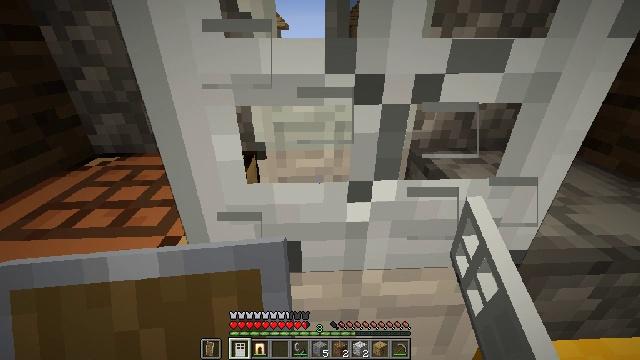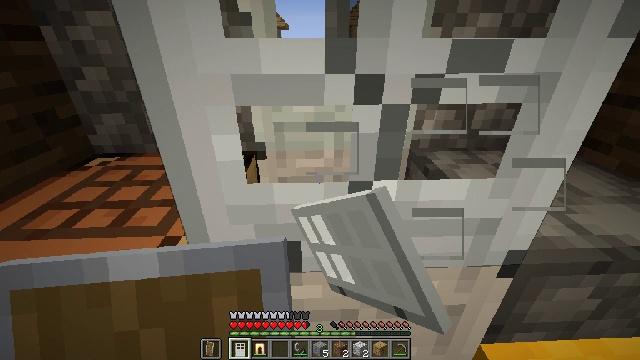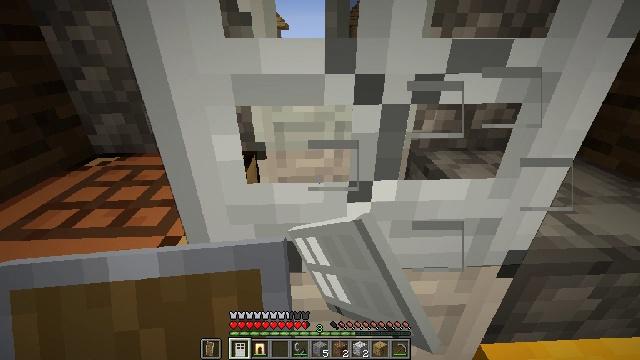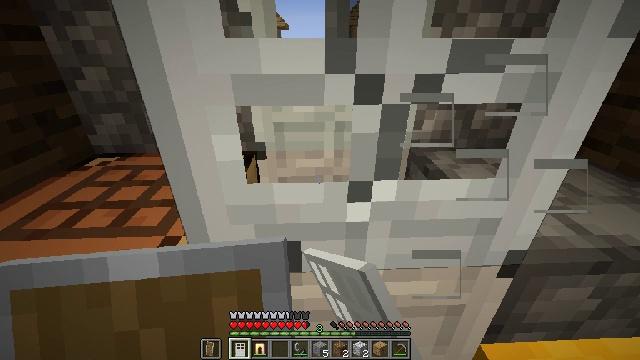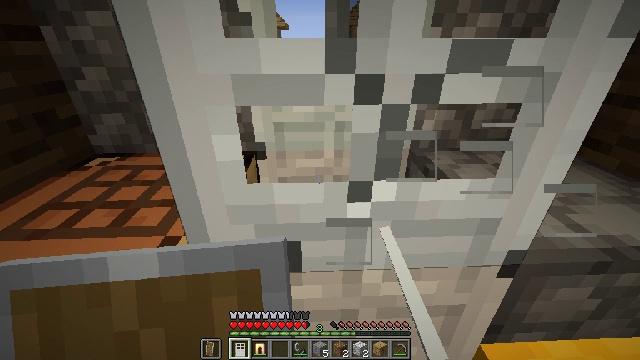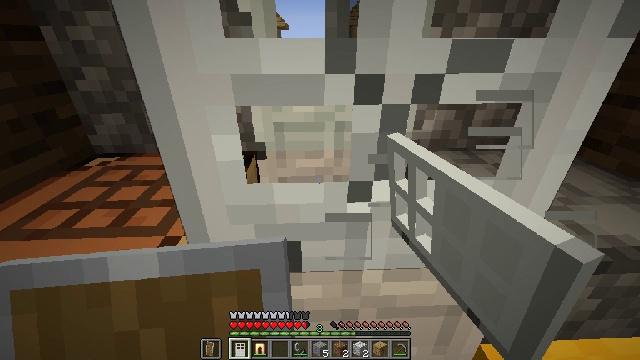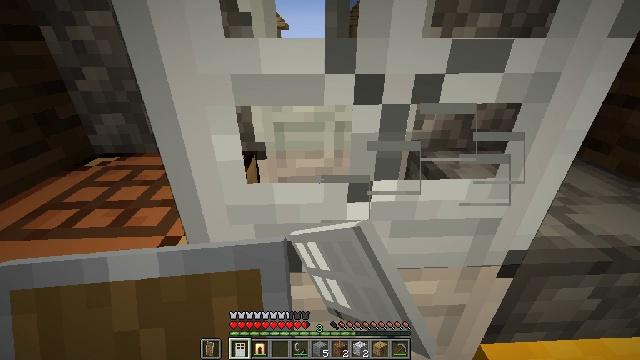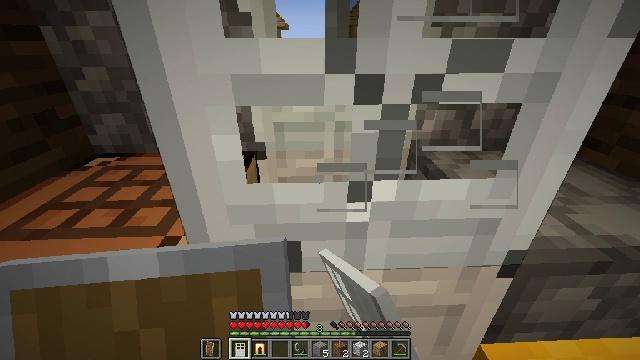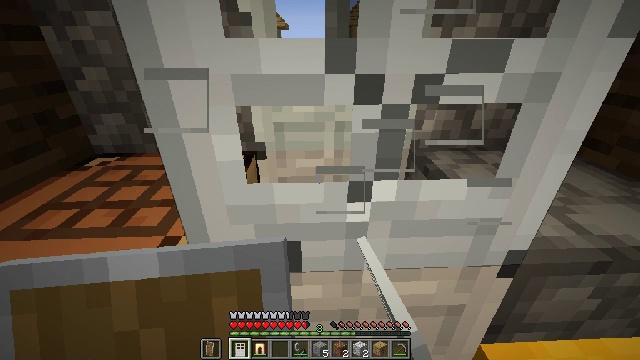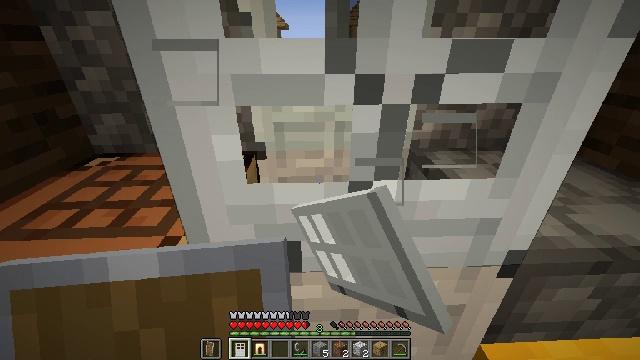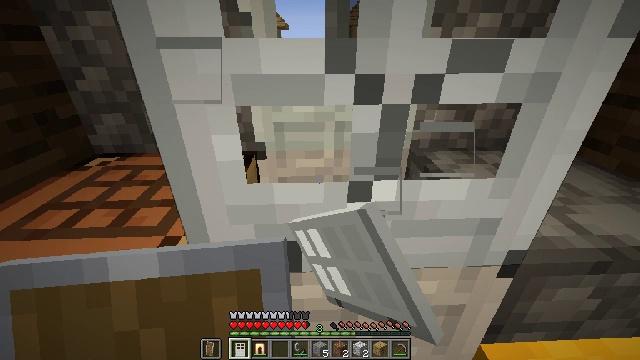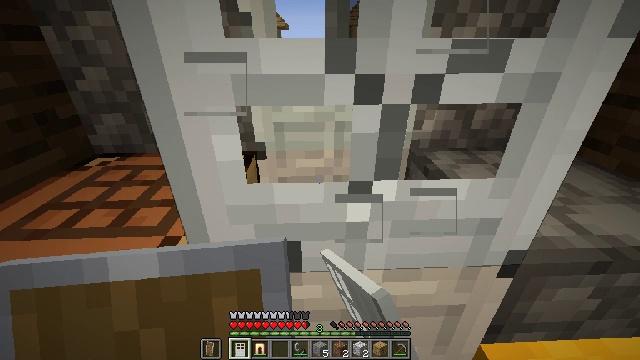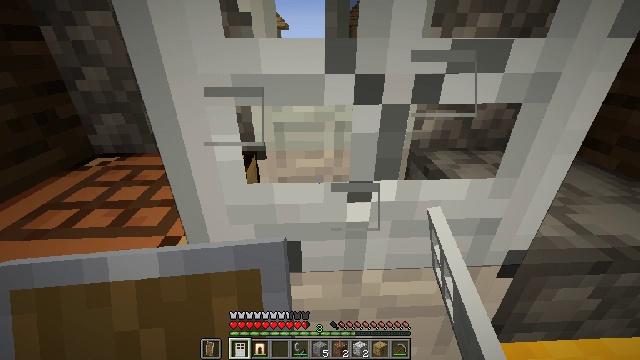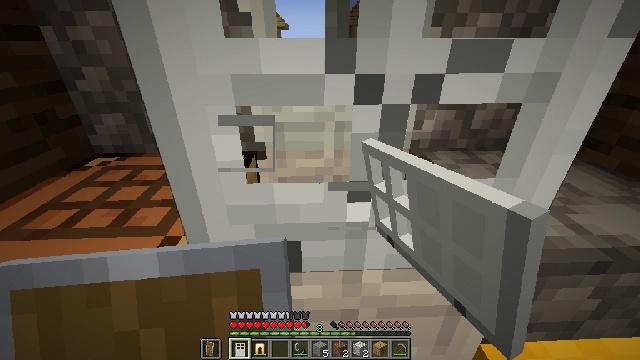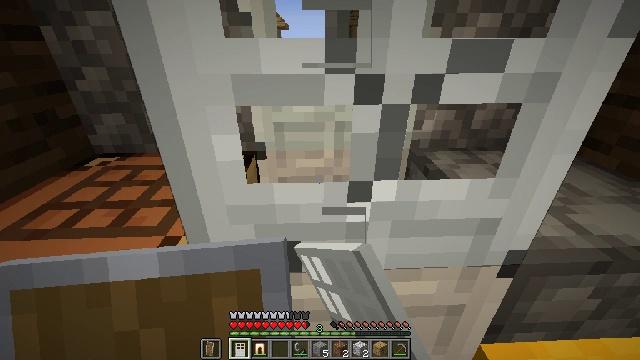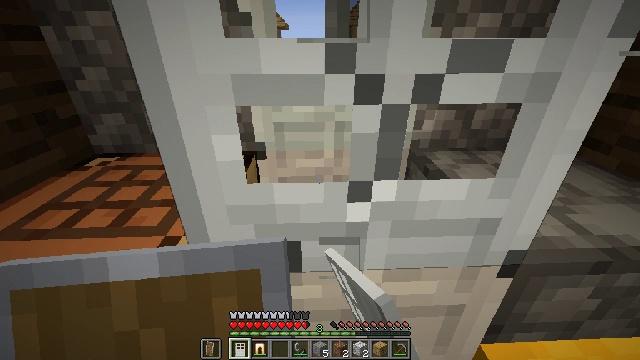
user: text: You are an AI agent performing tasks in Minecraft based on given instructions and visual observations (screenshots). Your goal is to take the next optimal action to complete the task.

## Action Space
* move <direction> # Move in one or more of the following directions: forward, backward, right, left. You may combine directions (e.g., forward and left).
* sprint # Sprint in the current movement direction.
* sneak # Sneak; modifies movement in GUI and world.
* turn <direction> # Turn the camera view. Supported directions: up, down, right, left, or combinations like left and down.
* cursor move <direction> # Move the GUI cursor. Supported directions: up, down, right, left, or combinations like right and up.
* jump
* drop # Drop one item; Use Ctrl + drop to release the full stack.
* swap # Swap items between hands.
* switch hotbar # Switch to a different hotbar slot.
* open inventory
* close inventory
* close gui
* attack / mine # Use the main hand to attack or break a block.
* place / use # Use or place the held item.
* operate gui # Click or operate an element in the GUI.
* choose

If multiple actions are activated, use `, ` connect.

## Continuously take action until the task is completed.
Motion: motion action
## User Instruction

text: Interact with the crafting table to make a heavy weighted pressure plate.
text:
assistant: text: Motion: attack / mine
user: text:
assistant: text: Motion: attack / mine
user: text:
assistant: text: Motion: attack / mine
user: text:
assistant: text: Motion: attack / mine
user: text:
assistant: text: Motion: attack / mine
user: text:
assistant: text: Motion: attack / mine
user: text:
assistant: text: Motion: attack / mine
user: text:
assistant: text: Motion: attack / mine
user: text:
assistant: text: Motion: attack / mine
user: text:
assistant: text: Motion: attack / mine
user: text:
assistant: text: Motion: attack / mine
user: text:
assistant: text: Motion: attack / mine
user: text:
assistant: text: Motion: attack / mine
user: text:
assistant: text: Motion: attack / mine
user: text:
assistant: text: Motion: attack / mine
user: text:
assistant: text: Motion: attack / mine
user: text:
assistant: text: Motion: attack / mine
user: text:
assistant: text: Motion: attack / mine
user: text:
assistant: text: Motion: attack / mine
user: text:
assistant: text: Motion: attack / mine
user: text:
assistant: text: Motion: attack / mine
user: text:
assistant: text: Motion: attack / mine
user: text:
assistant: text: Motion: attack / mine
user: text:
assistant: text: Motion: attack / mine
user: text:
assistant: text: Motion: attack / mine
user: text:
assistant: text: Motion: attack / mine
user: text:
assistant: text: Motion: attack / mine
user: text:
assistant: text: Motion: attack / mine
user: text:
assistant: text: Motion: attack / mine
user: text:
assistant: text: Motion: attack / mine